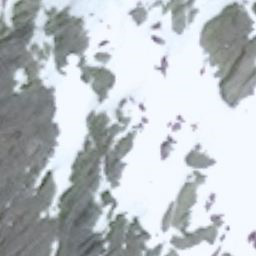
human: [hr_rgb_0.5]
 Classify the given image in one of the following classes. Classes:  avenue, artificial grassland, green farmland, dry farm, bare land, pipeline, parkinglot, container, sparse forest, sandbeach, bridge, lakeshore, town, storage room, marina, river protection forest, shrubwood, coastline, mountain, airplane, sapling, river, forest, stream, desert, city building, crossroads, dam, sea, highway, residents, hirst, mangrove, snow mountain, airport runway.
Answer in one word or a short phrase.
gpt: snow mountain